Question: I'm trying to animate the circles shown in the figure below in an "Explosion" sort of way so they leave their current positions outside of the view port.
The problem is, I need them to move in a linear position from their current location so that they're hidden once they "explode".
These circles are generated with jQuery based on radius and count, I can catch them in a for loop using the below:
'''
function explodeFields() {
var fields = $('.field');
fields.each(function() {
self = $(this);
console.log(self.attr('id'));
});
}
'''
I need all fields to move towards the viewport based on their current position. So fields marked as "1" for example should move to the right side of the screen horizontally, while field "13" in the upper circle should go up and slightly to the right while "Exploding".
Appreciate the help!
Thanks.
## EDIT
I'm using a library called movejs which helps with css transitions etc... I would appreciate a way to do this using CSS only if possible.
This is what an element looks like in the DOM:
'<div id="field-inner2" class="field field-inner" style="left: 357px; top: 320px;">2</div>'
## EDIT 2
This is the JS:
'''
function distributeFields(radius, name) {
var radius = radius;
var fields = $('.field-'+ name), container = $('#container'),
width = container.width(), height = container.height(),
angle = 0, step = (2*Math.PI) / fields.length;
fields.each(function() {
var x = Math.round(width/2 + radius * Math.cos(angle) - $(this).width()/2);
var y = Math.round(height/2 + radius * Math.sin(angle) - $(this).height()/2);
if(window.console) {
console.log($(this).text(), x, y);
}
$(this).css({
left: x + 'px',
top: y + 'px',
'-o-transform': 'rotate(' + angle + 'deg)',
'-moz-transform': 'rotate(' + angle + 'deg)',
'-webkit-transform': 'rotate(' + angle + 'deg)',
'transform': 'rotate(' + angle + 'deg)'
});
angle += step;
});
}
function explodeFields() {
var fields = $('.field');
fields.each(function() {
self = $(this);
$(self).addClass('move');
});
}
'''
And the CSS:
'''
#container {
width: 600px;
height: 600px;
border: 1px solid #000;
position: relative;
}
#center {
width: 100px;
height: 100px;
position: absolute;
left: 250px;
top: 250px;
background: #000;
@include border-radius(50%);
}
.field {
width: 30px;
height: 30px;
position: absolute;
background: #f00;
@include border-radius(50%);
@include transform(translateX(50px));
}
.move {
@include animation-name(move);
@include animation-duration(3s);
}
@include keyframes(move) {
0% {
@include transform(translateX(50px));
}
100% {
@include transform(translateX(200px));
}
}
'''
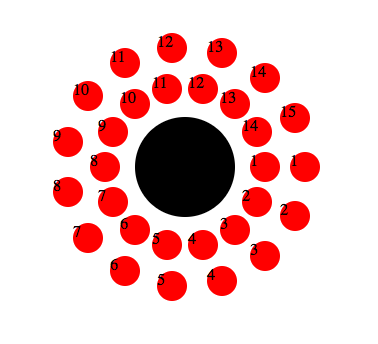
Answer: The animation should be possible to achieve using pure CSS. But to set it up and trigger the animation I assume it's ok to use JS?
If so, one way to solve it would be to have an element ("circle-wrapper") with a circle element as a child. The circle moves horisontally to the right. By duplicating "circle-wrapper" and rotating each one you can get something like what you describe.
JavaScript:
'''
for (var i = 0; i < 10; i += 1) {
var ang = (i / 10) * 360;
$('<div/>')
.addClass('circle-wrapper')
.append($('<div/>').addClass('red-circle'))
.css({
transform: 'rotate(' + ang + 'deg)'
})
.appendTo($('body'));
}
// trigger anim
$('button').click(function () {
$('.red-circle').addClass('move');
});
'''
CSS:
'''
.black-circle {
position: absolute;
width: 40px;
height: 40px;
background-color: black;
border-radius: 100%;
left: 250px;
top: 150px;
}
.circle-wrapper {
transform-origin: 10px 10px;
position: absolute;
left: 260px;
top: 160px;
width: 200px;
border: 1px solid rgba(0, 0, 0, 0.05);
}
.red-circle {
width: 20px;
height: 20px;
background-color: red;
border-radius: 100%;
transform: translateX(50px);
}
.move {
animation-name: move;
animation-duration: 3s;
}
@keyframes move {
0% {
transform: translateX(50px);
}
100% {
transform: translateX(200px);
}
}
'''
<URL>
In the example, circle-wrapper has been given a width and a border to easier understand what's going on. Also, the button will only trigger the animation once (since the move class is not removed).